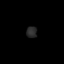
Tissue: lung
Cell type: Epithelial cells
Senescence score: 0.2088
Nuclear area (px): 118
Mean DAPI intensity: 41.466